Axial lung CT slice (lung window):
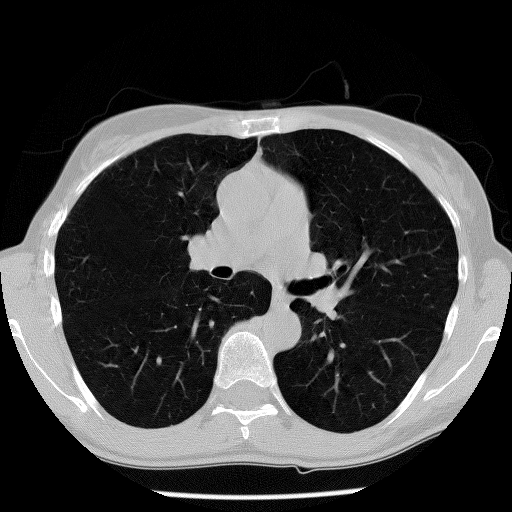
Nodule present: no